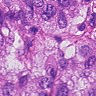
Metastatic tissue present: yes